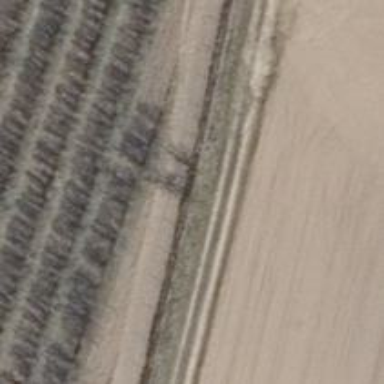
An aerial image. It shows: Grass track with Grade 4 tracktype.